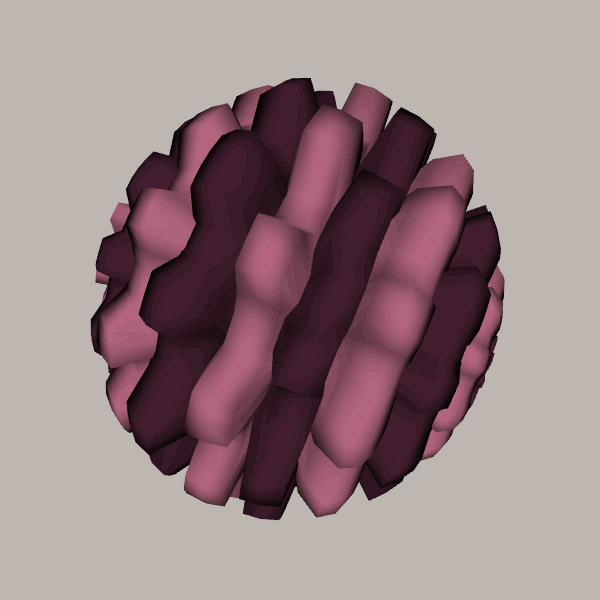
Background: light